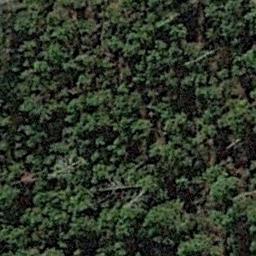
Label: forest